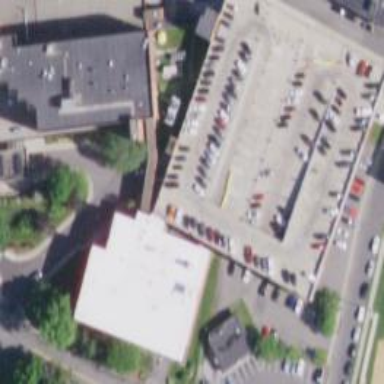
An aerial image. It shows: Office building.